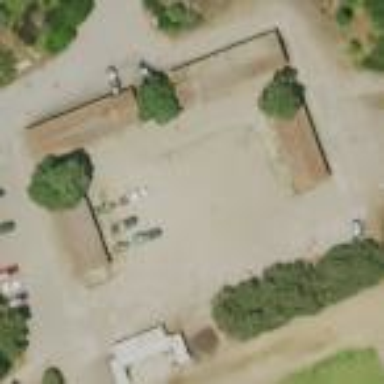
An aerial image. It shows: Stable.